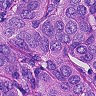
Metastatic tissue present: yes